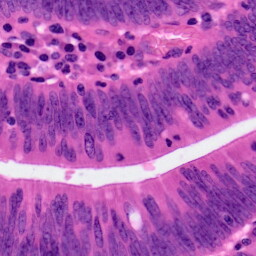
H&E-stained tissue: Colon